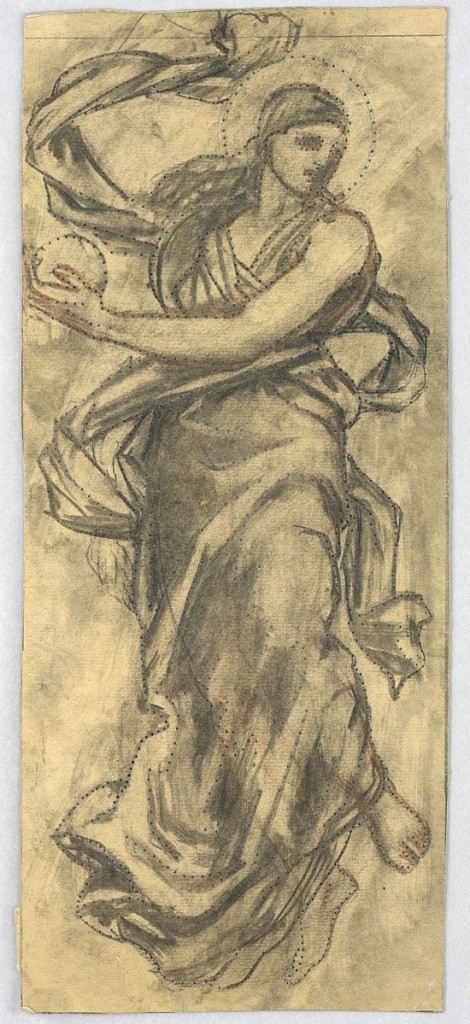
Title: Study for a Mural
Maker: Francis Augustus Lathrop, American, 1849–1909
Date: ca. 1895
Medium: Charcoal and red chalk on cream wove paper
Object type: Drawing
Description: Cartoon, probably for a mural. Female figure, standing, looking to the right, holding ball in her left hand. Pinholes following lines of figure and drapery.